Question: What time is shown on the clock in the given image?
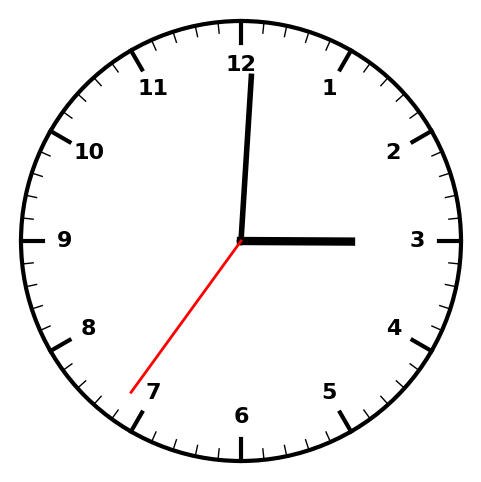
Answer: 03:00:36